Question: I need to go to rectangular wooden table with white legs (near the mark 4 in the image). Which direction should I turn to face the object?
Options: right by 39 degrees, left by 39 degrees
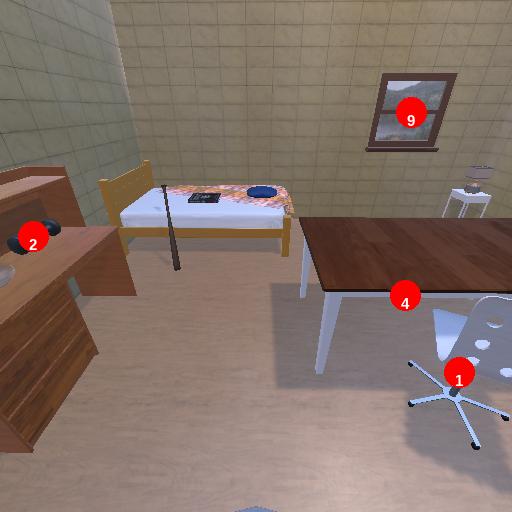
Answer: right by 39 degrees